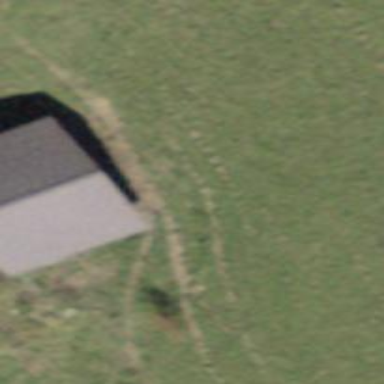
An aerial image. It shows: Rural barn.